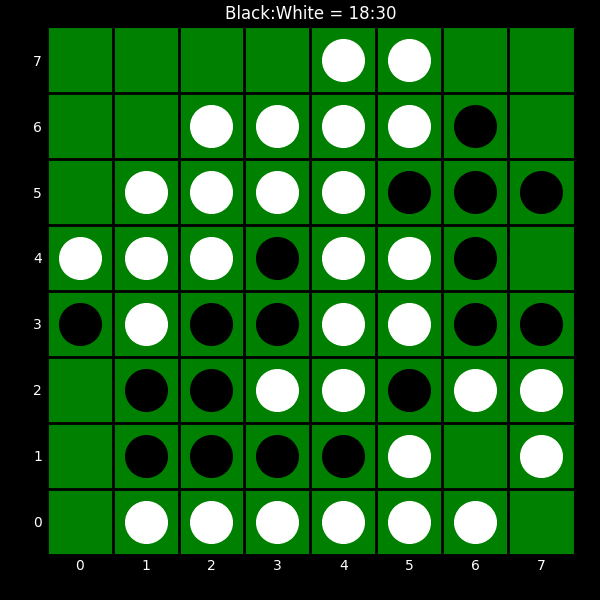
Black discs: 18
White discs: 30